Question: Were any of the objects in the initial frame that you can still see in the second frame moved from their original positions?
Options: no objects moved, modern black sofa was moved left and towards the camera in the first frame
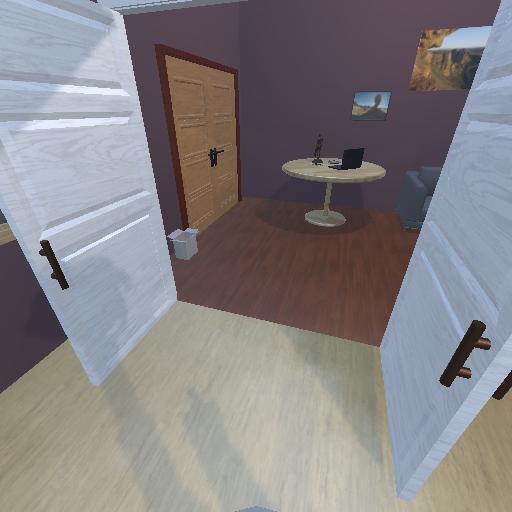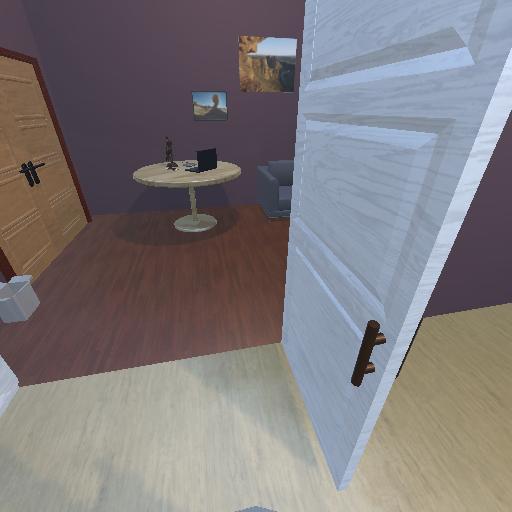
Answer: no objects moved